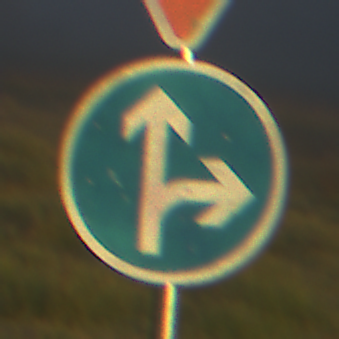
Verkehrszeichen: VorgeschriebeneFahrtrichtungGeradeausOderRechts
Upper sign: VorfahrtGewaehren
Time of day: SunriseSunset
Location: Outdoor (Nature)
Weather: Clear
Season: NotSpecified
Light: Natural